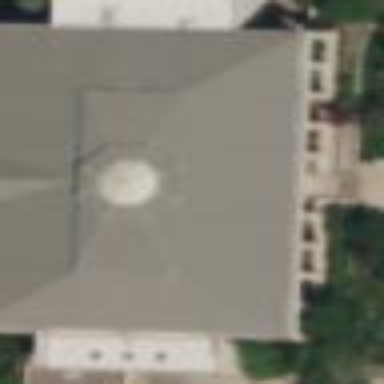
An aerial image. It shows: Courthouse building.